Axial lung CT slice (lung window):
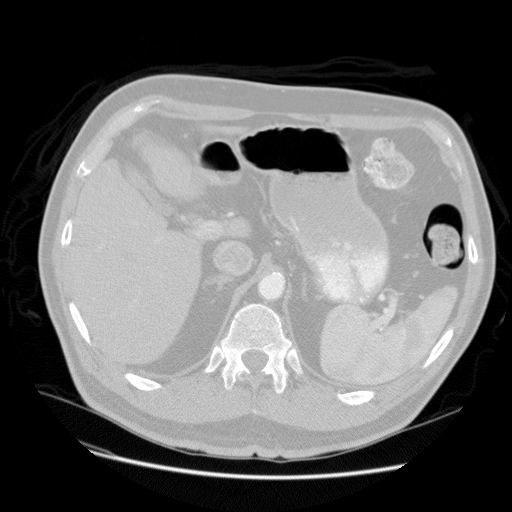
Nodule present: no